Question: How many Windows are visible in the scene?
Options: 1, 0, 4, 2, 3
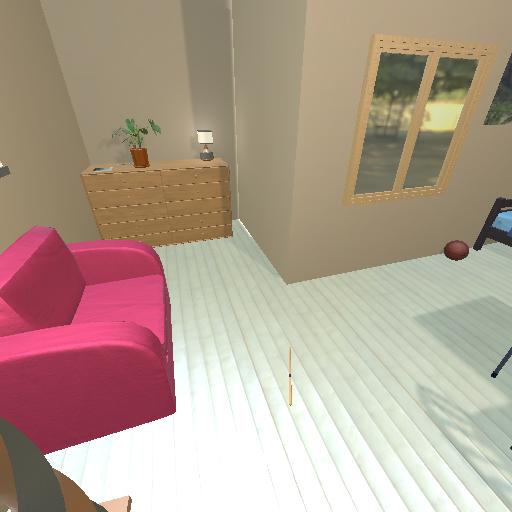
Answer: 1